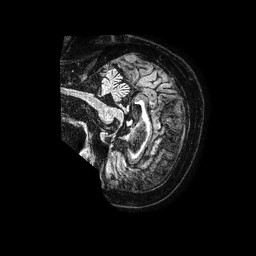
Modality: FLAIR
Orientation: sagittal
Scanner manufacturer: philips
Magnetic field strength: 1.5 T
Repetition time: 4.8 s
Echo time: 0.3 s